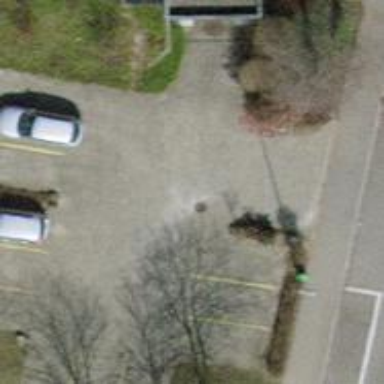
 where the surface is made up of 30% paving stones."